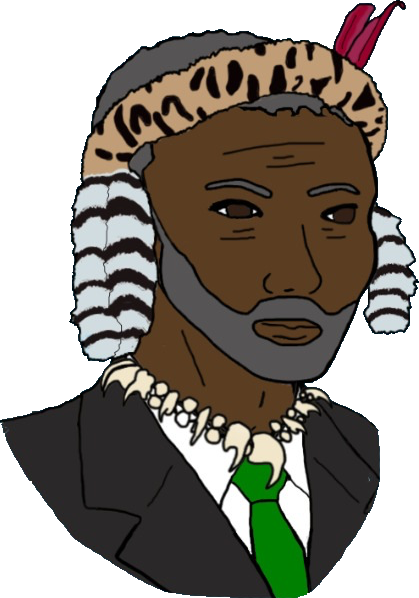
Label: 5_Handsome_Wojak